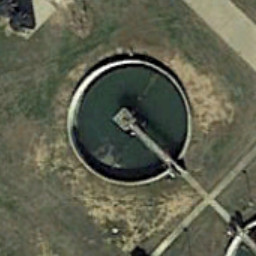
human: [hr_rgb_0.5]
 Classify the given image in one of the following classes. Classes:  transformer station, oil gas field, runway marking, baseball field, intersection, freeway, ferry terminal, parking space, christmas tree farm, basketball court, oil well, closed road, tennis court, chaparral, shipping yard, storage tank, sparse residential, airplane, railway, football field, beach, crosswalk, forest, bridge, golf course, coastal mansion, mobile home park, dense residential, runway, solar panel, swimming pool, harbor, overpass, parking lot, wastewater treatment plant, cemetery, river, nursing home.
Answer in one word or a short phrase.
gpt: wastewater treatment plant